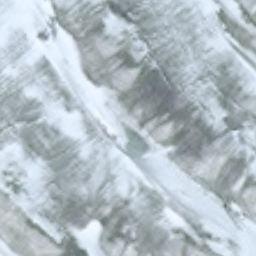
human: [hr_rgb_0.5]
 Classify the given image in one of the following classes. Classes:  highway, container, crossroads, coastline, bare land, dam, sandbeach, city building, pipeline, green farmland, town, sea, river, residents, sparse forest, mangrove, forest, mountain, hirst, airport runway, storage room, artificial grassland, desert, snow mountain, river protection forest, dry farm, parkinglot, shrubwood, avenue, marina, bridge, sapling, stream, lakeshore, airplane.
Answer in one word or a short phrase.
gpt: snow mountain